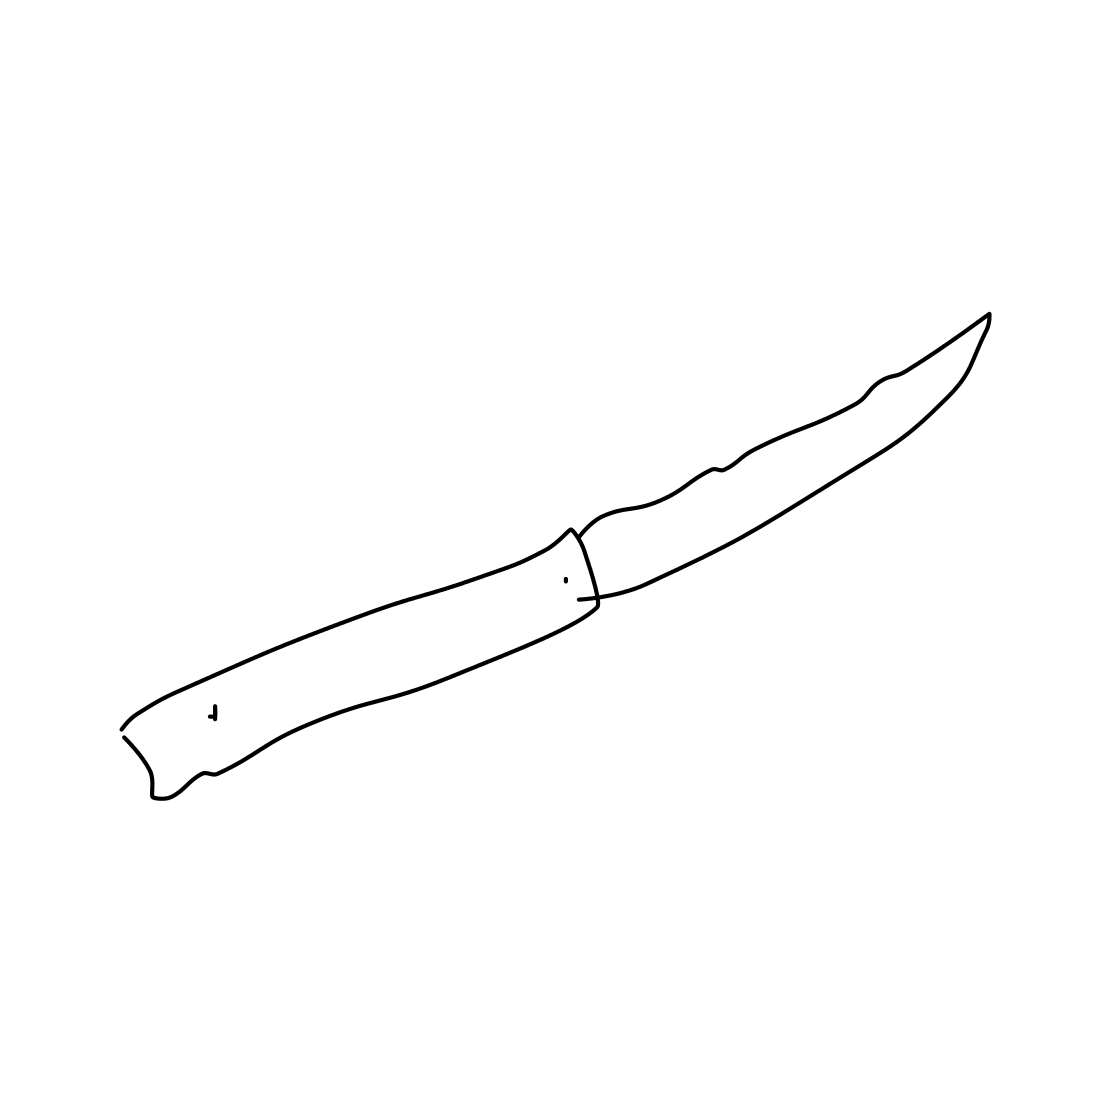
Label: knife